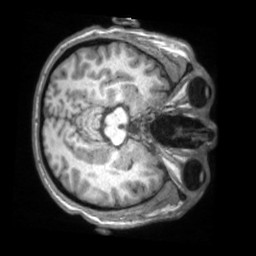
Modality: T1w
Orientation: axial
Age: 33
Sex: male